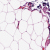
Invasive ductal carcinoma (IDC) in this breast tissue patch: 0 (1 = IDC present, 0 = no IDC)